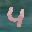
Label: 4